Question: for my app I implemented a collectionview showing cards, that are rotated in a carousel-like animation. My problem is that the cards themselves resize correctly when swiped, but the fonts stay the same size or resize incorrectly. To be specific, the answers (bottommost 5 labels) are in a stackview.
Things I tried:
- - - 'adjustsFontSizeToFitWidth'-
I attached a few screenshots below, where I colored the labels for better visibility.

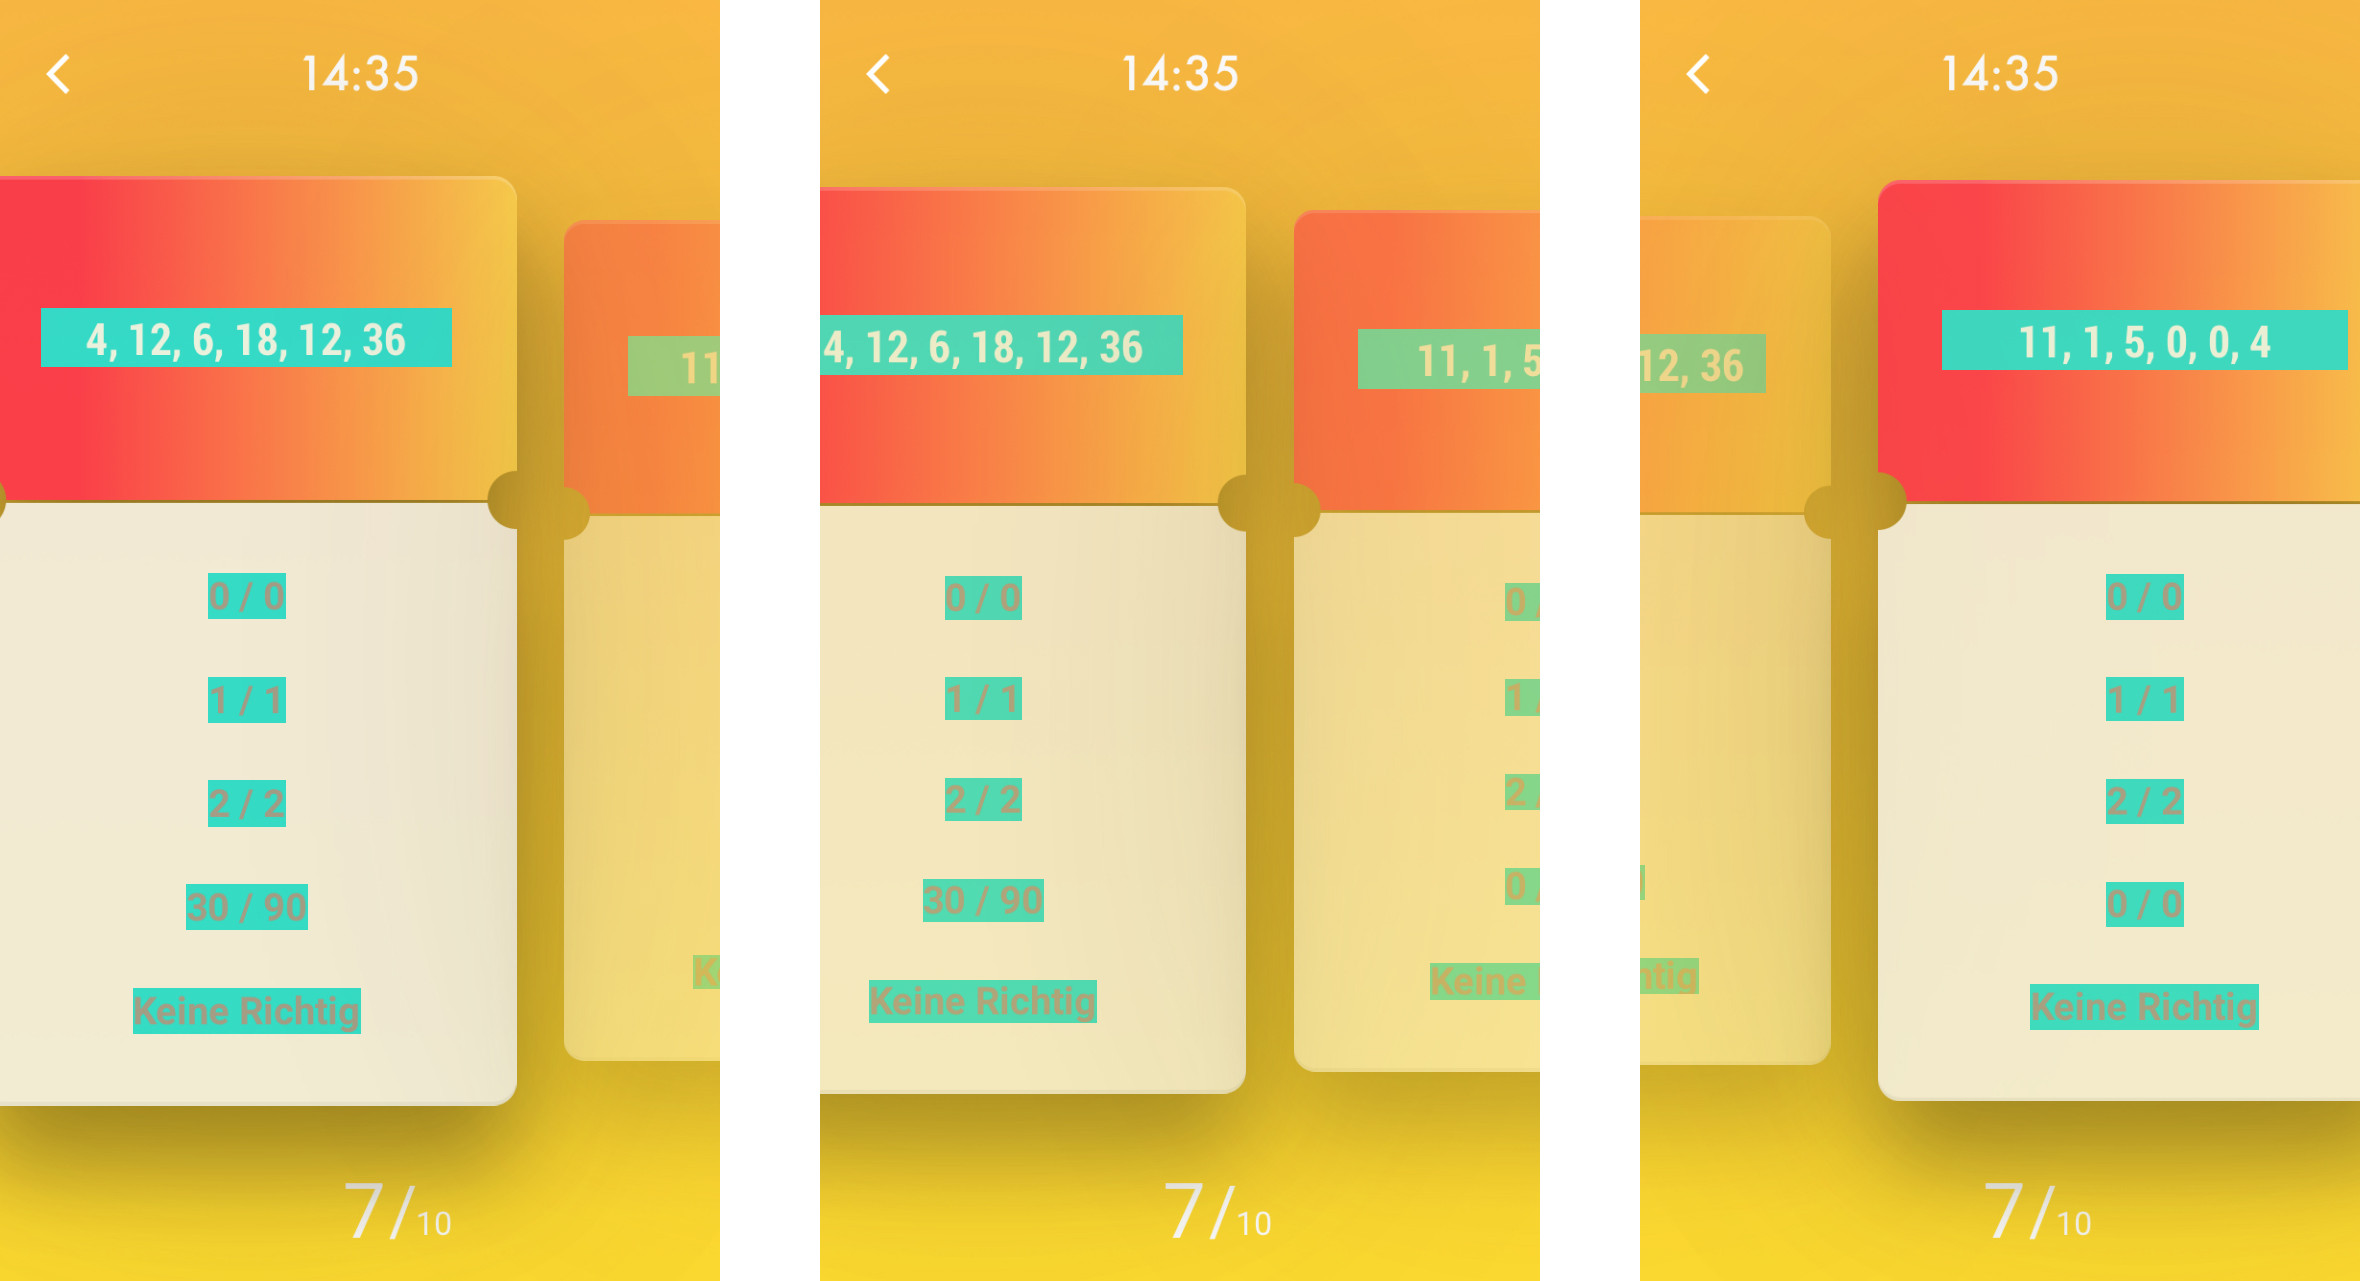
Answer: To change the size of a view and have all of it's subviews / buttons / labels / etc scale with it - label fonts, you are better off using 'CGAffineTransform' for scaling.
Here is a simple example. It can be pasted into a Playground page to see the effect:
'''
import UIKit
import PlaygroundSupport
class TestViewController : UIViewController {
let theStackView: UIStackView = {
let sv = UIStackView()
sv.translatesAutoresizingMaskIntoConstraints = false
sv.axis = .vertical
sv.distribution = .equalCentering
sv.alignment = .center
return sv
}()
let theContainerView: UIView = {
let v = UIView()
v.translatesAutoresizingMaskIntoConstraints = false
v.backgroundColor = .green
return v
}()
let btn: UIButton = {
let b = UIButton()
b.setTitle("Tap to Scale", for: .normal)
b.backgroundColor = .red
b.translatesAutoresizingMaskIntoConstraints = false
return b
}()
// on button tap, scale the Container view by 50% both ways
// note that Container view's subviews also scale
func btnTapped(_ sender: Any) {
theContainerView.transform = CGAffineTransform(scaleX: 0.5, y: 0.5)
}
override func viewDidLoad() {
super.viewDidLoad()
// add the button to self.view
self.view.addSubview(btn)
// button position
btn.centerXAnchor.constraint(equalTo: self.view.centerXAnchor).isActive = true
btn.topAnchor.constraint(equalTo: self.view.topAnchor, constant: 20.0).isActive = true
// add a target for the button tap
btn.addTarget(self, action: #selector(btnTapped(_:)), for: .touchUpInside)
// add our "Container" view
view.addSubview(theContainerView)
// add our Stack view to the Container view
theContainerView.addSubview(theStackView)
// add 5 labels to the Stack view
for i in 1...5 {
let label = UILabel()
label.font = UIFont.systemFont(ofSize: 20.0)
label.text = "This is Label \(i)"
label.backgroundColor = .cyan
label.translatesAutoresizingMaskIntoConstraints = false
theStackView.addArrangedSubview(label)
}
// pin Container view 20-pts from the bottom of the button, and 8-pts from left, right and bottom
theContainerView.topAnchor.constraint(equalTo: btn.bottomAnchor, constant: 20.0).isActive = true
theContainerView.leftAnchor.constraint(equalTo: view.leftAnchor, constant: 8.0).isActive = true
theContainerView.rightAnchor.constraint(equalTo: view.rightAnchor, constant: -8.0).isActive = true
theContainerView.bottomAnchor.constraint(equalTo: view.bottomAnchor, constant: -8.0).isActive = true
// pin Stack view 8-pts from top, left, right and bottom of the Container view
theStackView.topAnchor.constraint(equalTo: theContainerView.topAnchor, constant: 8.0).isActive = true
theStackView.leftAnchor.constraint(equalTo: theContainerView.leftAnchor, constant: 8.0).isActive = true
theStackView.rightAnchor.constraint(equalTo: theContainerView.rightAnchor, constant: -8.0).isActive = true
theStackView.bottomAnchor.constraint(equalTo: theContainerView.bottomAnchor, constant: -8.0).isActive = true
}
}
let vc = TestViewController()
vc.view.backgroundColor = .yellow
PlaygroundPage.current.liveView = vc
'''